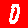
Digit: 0